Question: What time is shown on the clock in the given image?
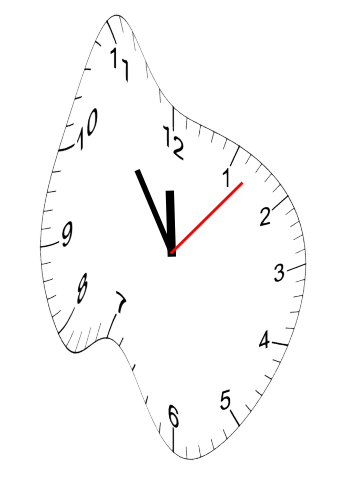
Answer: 11:54:07